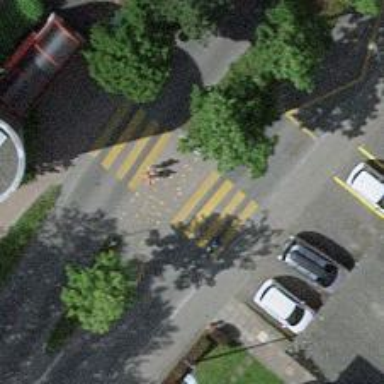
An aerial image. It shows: Uncontrolled road crossing.